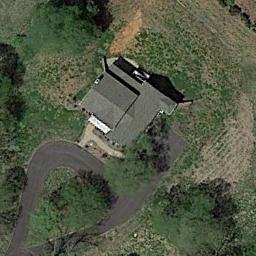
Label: sparse_residential